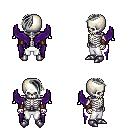
a pixel art fantasy rpg character, male body template, skeleton, purple wings, white pants, gray long mohawk hairstyle, cloth bracers, metal boots, four views (front, back, left, right), 2x2 character sprite sheet, small pixel art, hard edges, no anti-aliasing